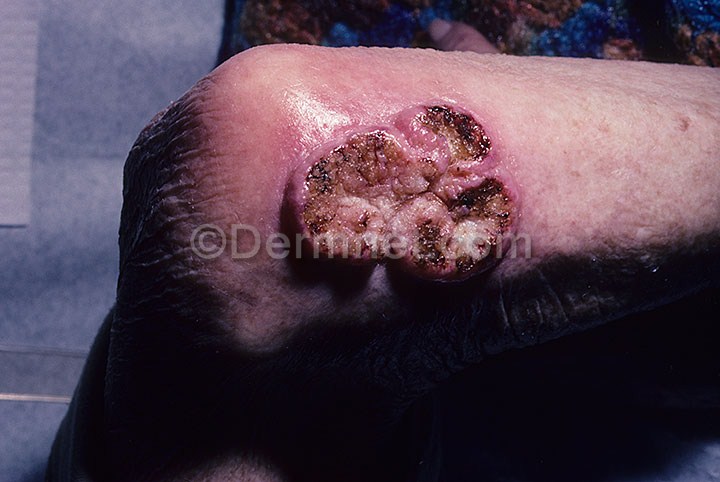
Disease: Seborrheic Keratoses and other Benign Tumors